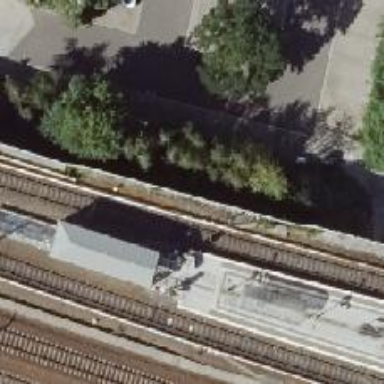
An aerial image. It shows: Railway signal.